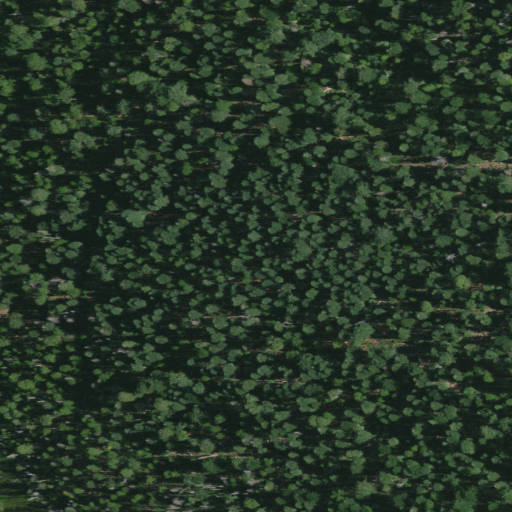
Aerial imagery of valley in California named Little Round Valley containing evergreen forest and herbaceous wetlands